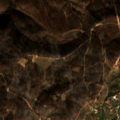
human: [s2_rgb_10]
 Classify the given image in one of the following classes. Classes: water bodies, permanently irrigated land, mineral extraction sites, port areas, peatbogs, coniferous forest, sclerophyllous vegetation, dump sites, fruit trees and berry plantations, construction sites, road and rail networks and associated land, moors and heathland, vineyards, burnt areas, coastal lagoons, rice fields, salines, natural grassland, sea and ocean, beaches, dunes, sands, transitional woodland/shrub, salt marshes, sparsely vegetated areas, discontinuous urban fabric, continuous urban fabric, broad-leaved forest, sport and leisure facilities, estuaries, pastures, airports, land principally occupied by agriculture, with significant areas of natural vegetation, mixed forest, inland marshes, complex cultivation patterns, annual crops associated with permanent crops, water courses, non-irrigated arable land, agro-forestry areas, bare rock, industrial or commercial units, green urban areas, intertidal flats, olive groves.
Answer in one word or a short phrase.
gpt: complex cultivation patterns, land principally occupied by agriculture, with significant areas of natural vegetation, broad-leaved forest, transitional woodland/shrub